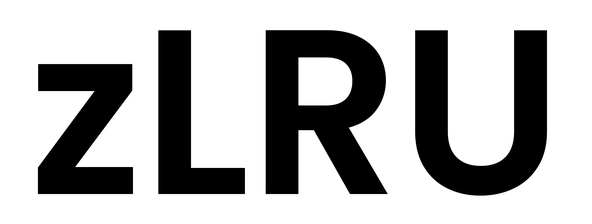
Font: Poppins-SemiBold